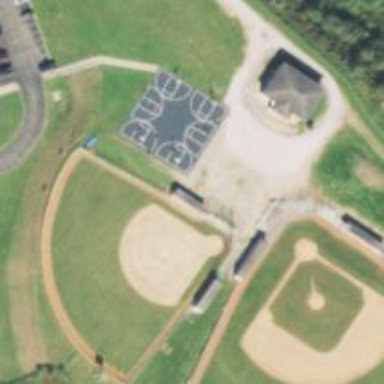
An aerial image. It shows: Softball pitch for leisure land activities.